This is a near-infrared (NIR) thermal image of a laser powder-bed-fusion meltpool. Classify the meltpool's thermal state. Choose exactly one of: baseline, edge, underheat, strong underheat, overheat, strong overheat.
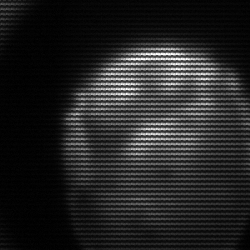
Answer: edge